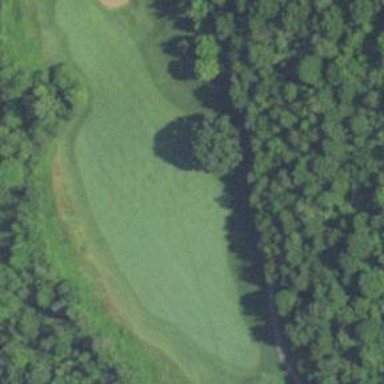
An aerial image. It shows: Golf hole.